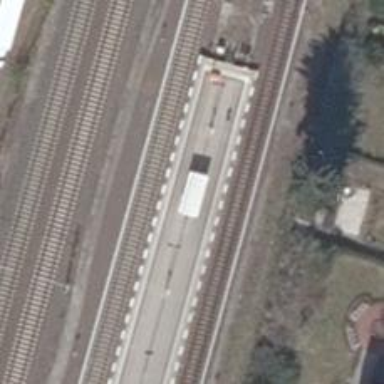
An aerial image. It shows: Public transport shelter.